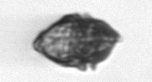
Label: Kryptoperidinium_triquetrum